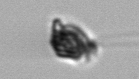
Label: flagellate